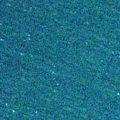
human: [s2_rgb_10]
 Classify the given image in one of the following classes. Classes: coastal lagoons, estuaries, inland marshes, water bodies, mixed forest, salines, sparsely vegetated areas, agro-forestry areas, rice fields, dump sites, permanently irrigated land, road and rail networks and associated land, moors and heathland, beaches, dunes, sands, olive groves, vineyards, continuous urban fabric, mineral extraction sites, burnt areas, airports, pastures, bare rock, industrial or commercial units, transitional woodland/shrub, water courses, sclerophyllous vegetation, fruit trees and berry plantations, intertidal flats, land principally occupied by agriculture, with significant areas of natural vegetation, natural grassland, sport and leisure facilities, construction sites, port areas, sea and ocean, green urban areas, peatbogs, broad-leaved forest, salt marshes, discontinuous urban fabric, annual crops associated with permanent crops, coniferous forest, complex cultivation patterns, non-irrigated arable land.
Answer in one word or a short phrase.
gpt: sea and ocean